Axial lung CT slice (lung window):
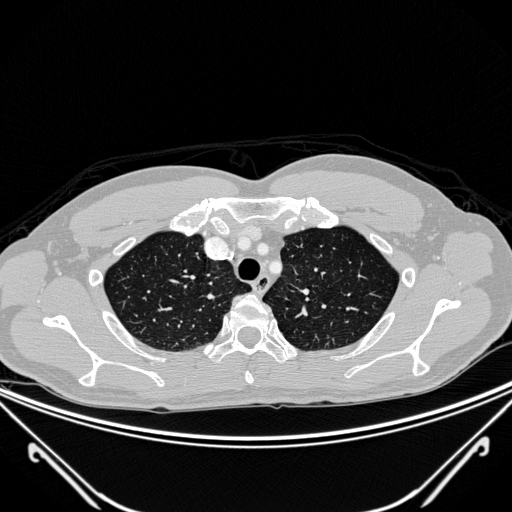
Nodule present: no